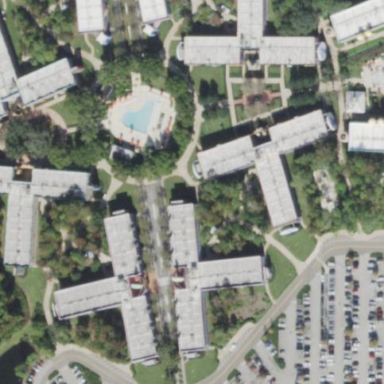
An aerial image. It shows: Hotel building.